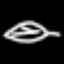
Label: leaf